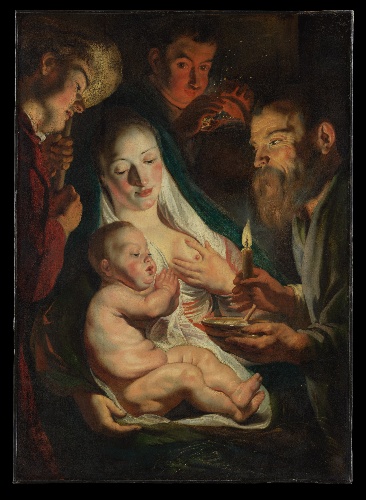
Title: The Holy Family with Shepherds
Artist: Jacob Jordaens
Artist bio: Flemish, Antwerp 1593–1678 Antwerp
Date: 1616
Object type: Painting
Classification: Paintings
Medium: Oil on canvas, transferred from wood
Dimensions: 42 x 30 in. (106.7 x 76.2 cm)
Department: European Paintings
Credit line: Bequest of Miss Adelaide Milton de Groot (1876-1967), 1967
Accession year: 1967
Repository: Metropolitan Museum of Art, New York, NY
Tags: Holy Family|Saint Joseph|Shepherds|Christ|Virgin Mary